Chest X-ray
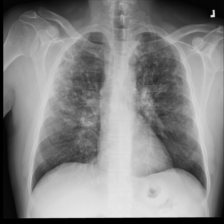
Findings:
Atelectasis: negative
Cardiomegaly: negative
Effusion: negative
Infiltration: negative
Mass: negative
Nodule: positive
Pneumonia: negative
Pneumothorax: negative
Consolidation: negative
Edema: negative
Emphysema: negative
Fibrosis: negative
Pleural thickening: negative
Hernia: negative